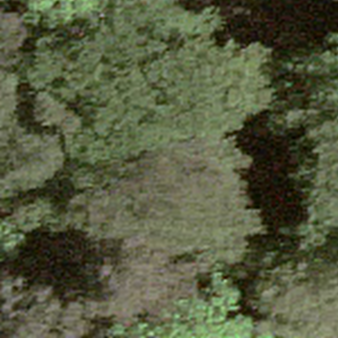
Label: other